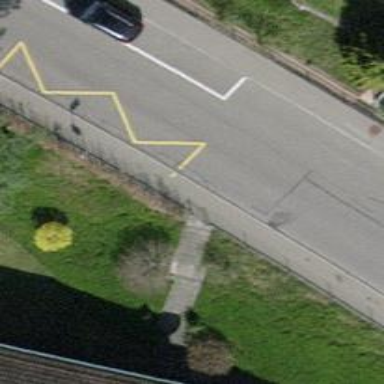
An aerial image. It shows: Bus stop with platform for public transport.